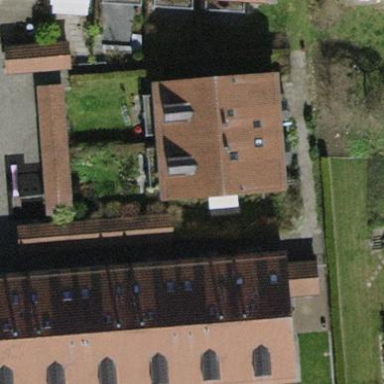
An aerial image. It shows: Building with tile roof.